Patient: sex F, age 61
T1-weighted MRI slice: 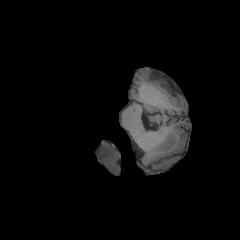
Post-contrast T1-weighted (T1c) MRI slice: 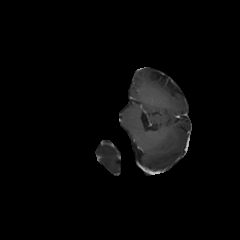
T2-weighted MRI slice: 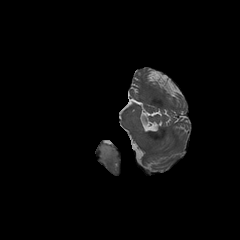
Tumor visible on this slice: yes
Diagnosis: Astrocytoma, IDH-wildtype
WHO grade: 2